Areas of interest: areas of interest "Beijing Hepingli Hospital"
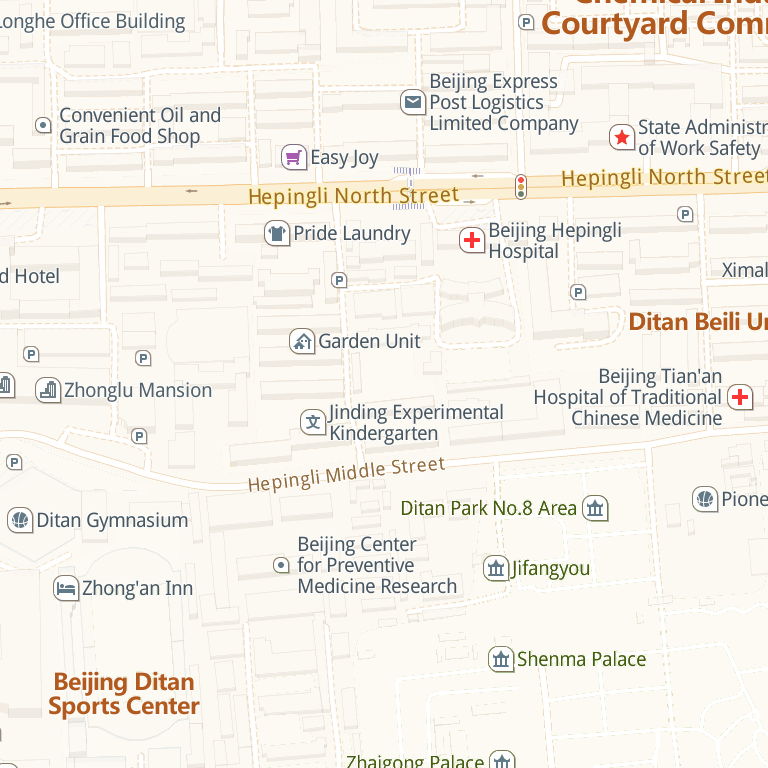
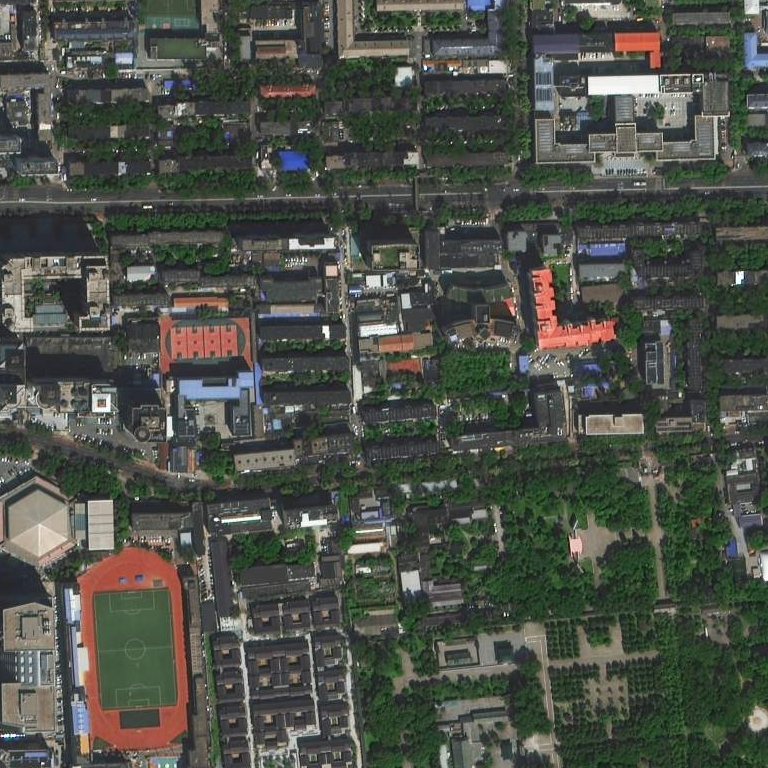